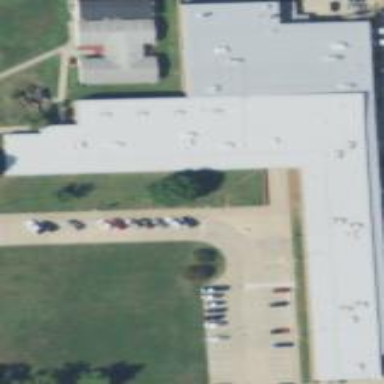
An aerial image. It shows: College building with flat metal roof.